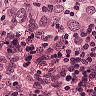
Metastatic tissue present: yes